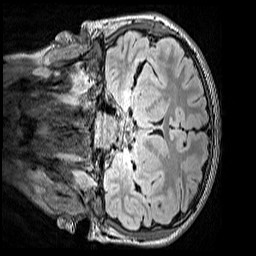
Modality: FLAIR
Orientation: coronal
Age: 10
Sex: female
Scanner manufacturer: siemens
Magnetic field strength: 3 T
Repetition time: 5 s
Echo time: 0.388 s